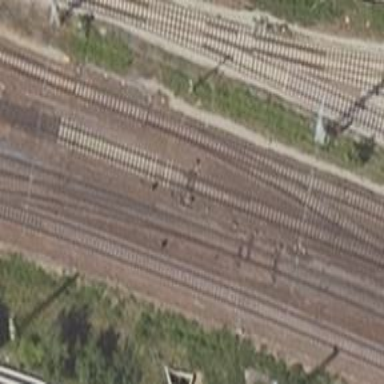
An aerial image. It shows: Wedge used for railway derailment.